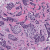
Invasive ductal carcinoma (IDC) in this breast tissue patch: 1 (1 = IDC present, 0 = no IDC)